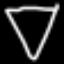
Label: diamond